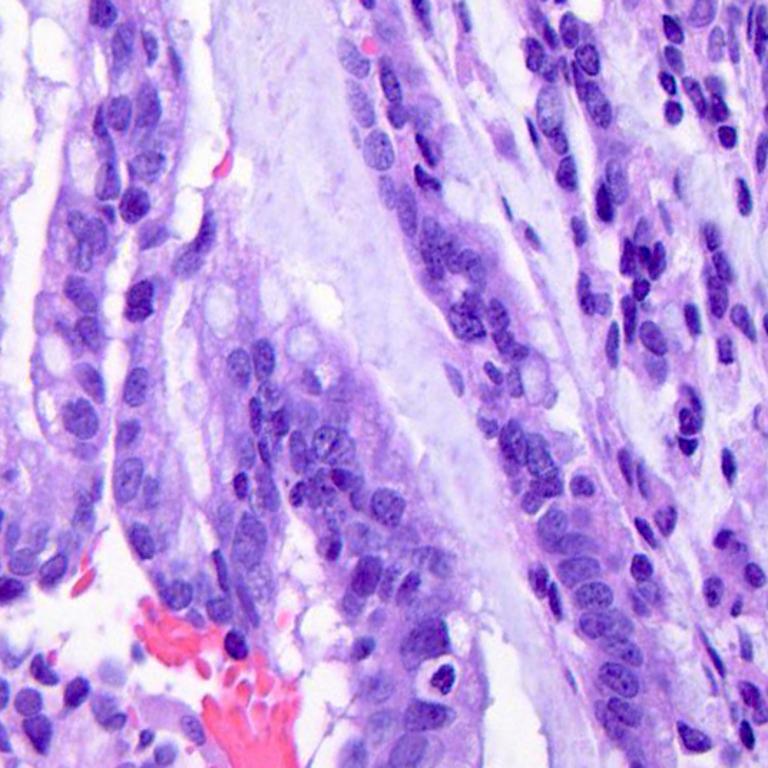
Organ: colon
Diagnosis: adenocarcinomas